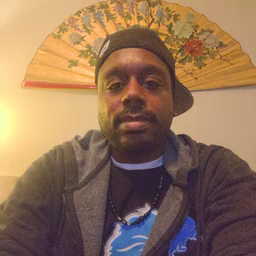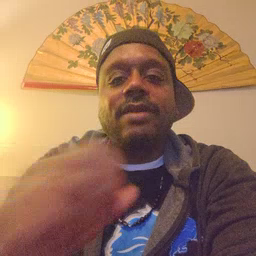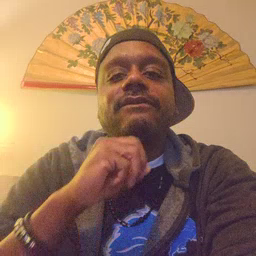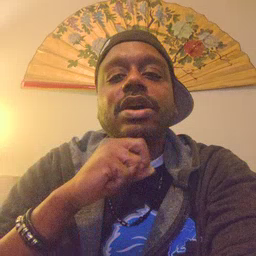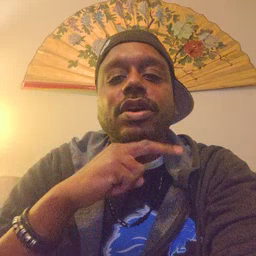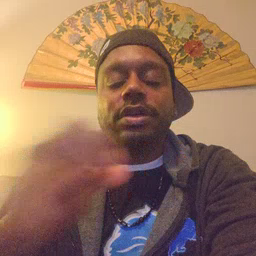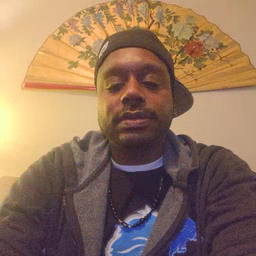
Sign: frog